Interaction volume radius: 5 \u00c5
Interaction volume height: 10 \u00c5
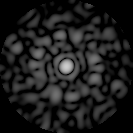
Disorder parameter: 0.8332